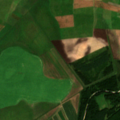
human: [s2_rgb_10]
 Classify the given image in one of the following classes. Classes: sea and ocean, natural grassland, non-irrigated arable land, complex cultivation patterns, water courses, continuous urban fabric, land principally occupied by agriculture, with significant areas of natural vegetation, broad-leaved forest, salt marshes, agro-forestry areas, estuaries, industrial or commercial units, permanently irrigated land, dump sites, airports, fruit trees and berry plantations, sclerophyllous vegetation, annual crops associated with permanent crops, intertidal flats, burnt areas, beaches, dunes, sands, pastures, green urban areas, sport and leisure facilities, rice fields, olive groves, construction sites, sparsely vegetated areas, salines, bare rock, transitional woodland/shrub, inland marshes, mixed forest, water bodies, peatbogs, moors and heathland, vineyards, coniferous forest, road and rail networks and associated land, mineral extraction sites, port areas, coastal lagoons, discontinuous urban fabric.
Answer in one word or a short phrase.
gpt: non-irrigated arable land, pastures, broad-leaved forest, transitional woodland/shrub